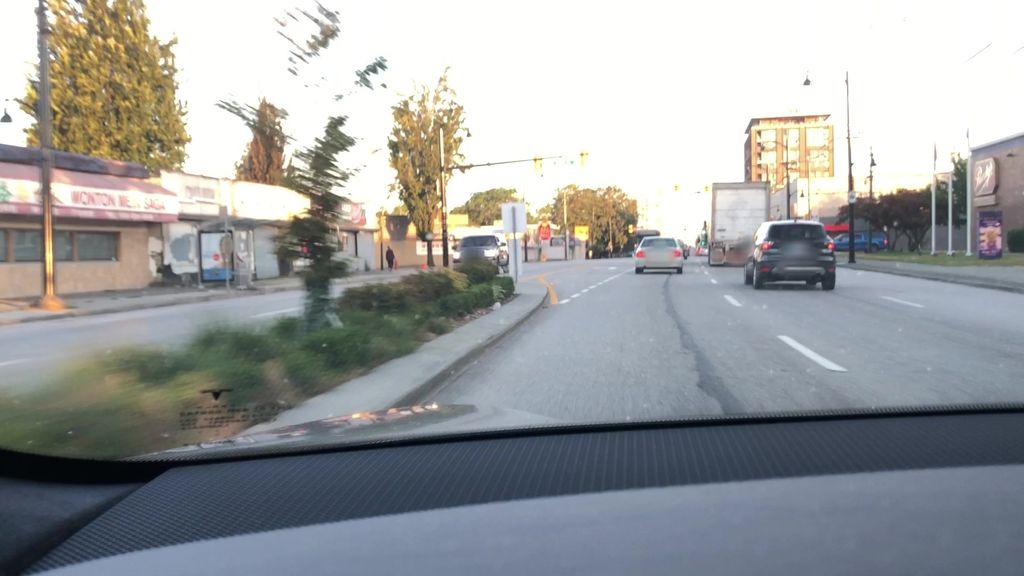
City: vancouver